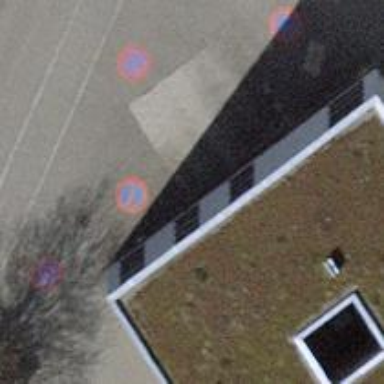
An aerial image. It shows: Parking entrance.